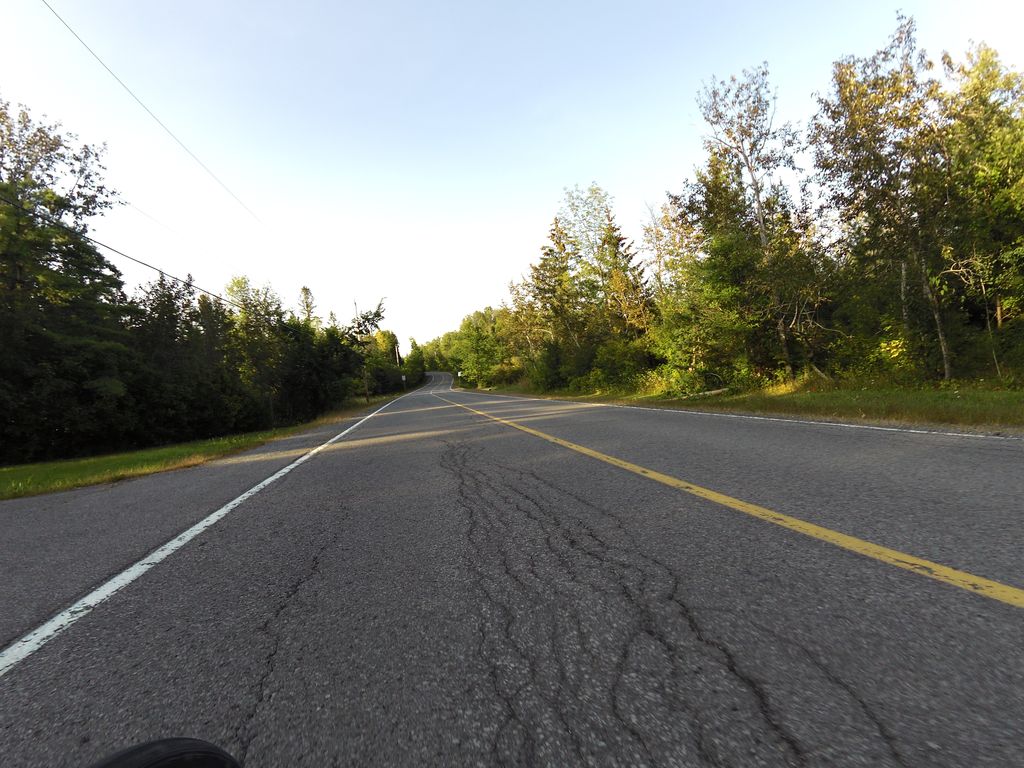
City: ottawa-gatineau